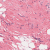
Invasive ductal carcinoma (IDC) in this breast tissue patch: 0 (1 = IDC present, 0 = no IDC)